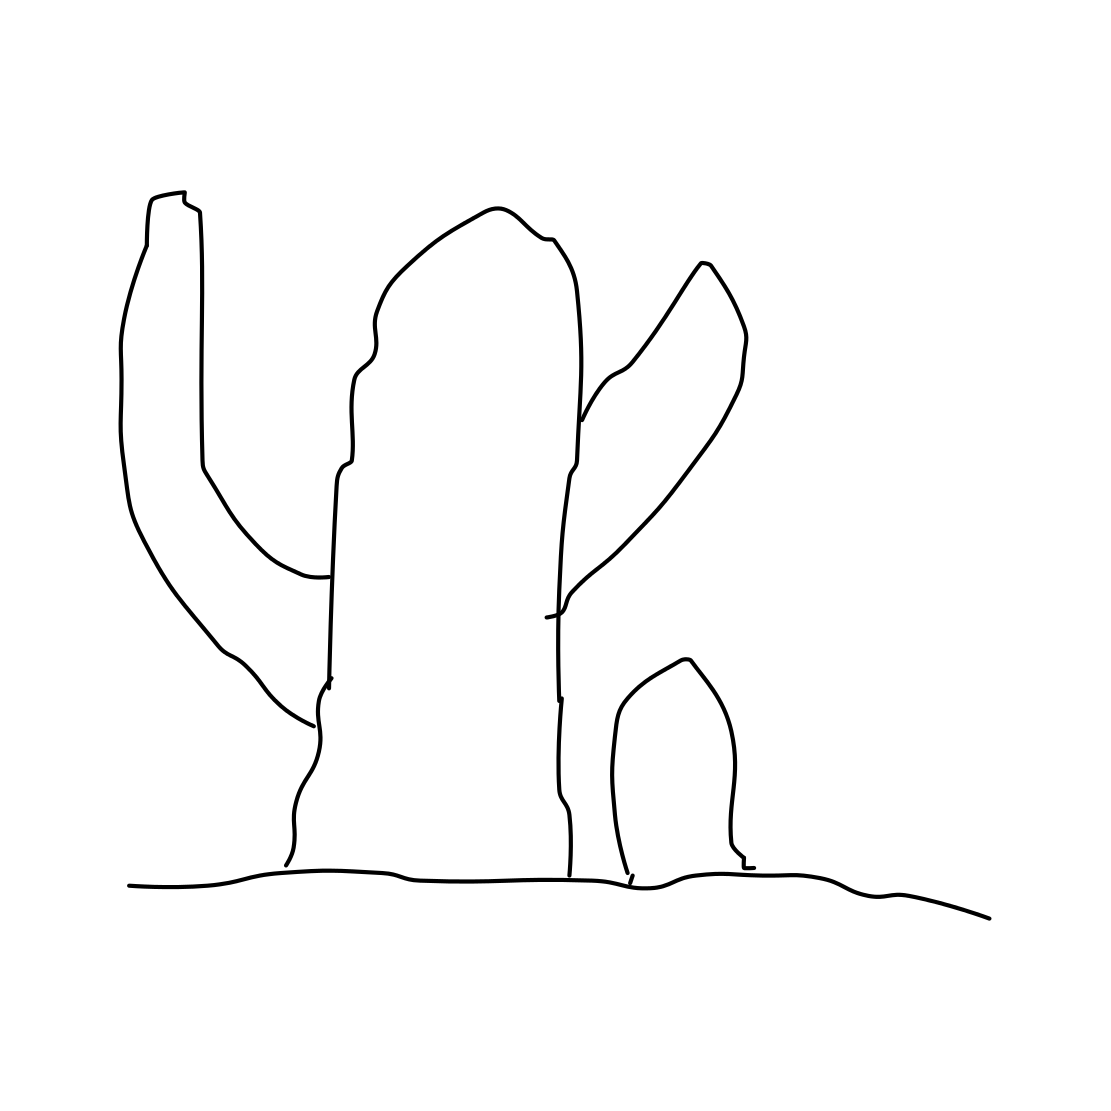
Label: cactus